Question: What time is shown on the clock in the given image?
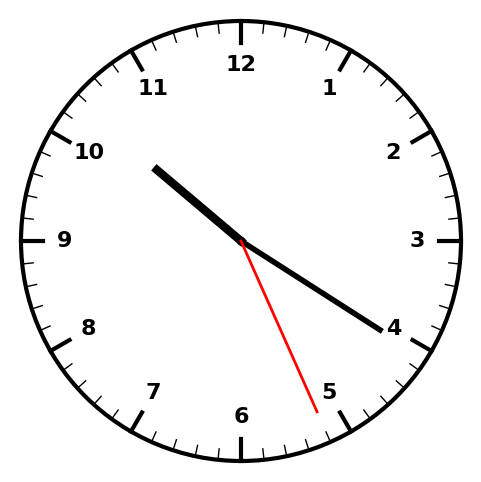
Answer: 10:20:26